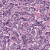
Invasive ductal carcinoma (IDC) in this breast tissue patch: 1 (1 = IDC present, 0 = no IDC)